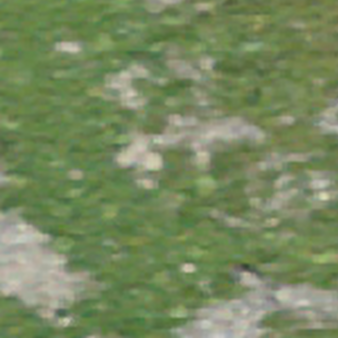
Label: other